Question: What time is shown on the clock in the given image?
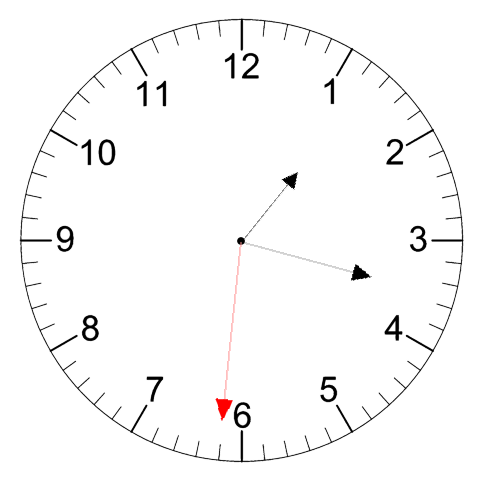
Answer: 01:17:31